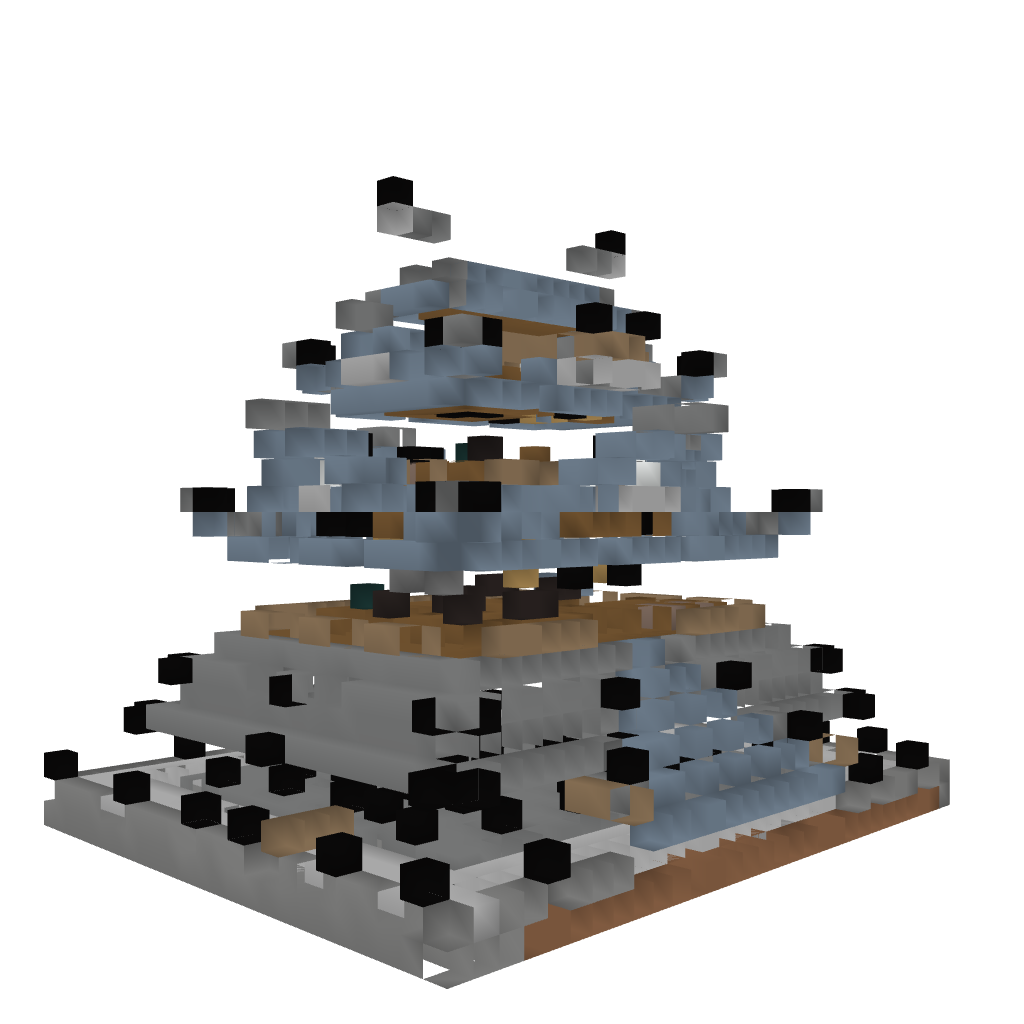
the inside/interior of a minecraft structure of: supreme house asian style